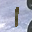
Label: 1